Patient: sex M, age 38
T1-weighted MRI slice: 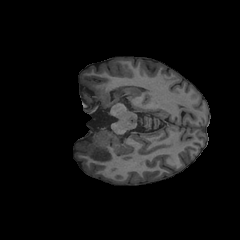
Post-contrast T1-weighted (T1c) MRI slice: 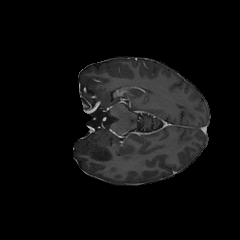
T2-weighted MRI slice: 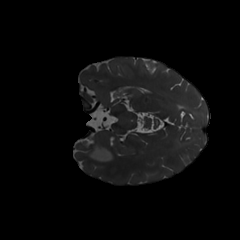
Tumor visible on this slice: yes
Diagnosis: Astrocytoma, IDH-mutant
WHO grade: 3